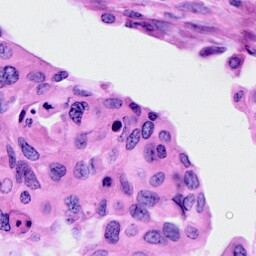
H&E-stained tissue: Cervix